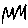
Label: zigzag